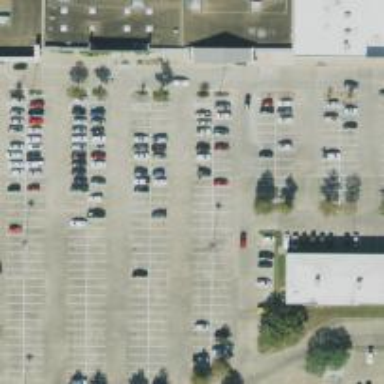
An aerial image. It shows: Parking space is available.